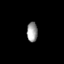
Tissue: prostate
Cell type: T cells
Senescence score: 0.2621
Nuclear area (px): 207
Mean DAPI intensity: 154.092